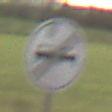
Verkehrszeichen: EndeUeberholverbot
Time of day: SunriseSunset
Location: Outdoor (Nature)
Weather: Clear
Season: NotSpecified
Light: Natural